Aerial crown-view tile of a tropical tree (Barro Colorado Island, Panama), acquired 20250317:
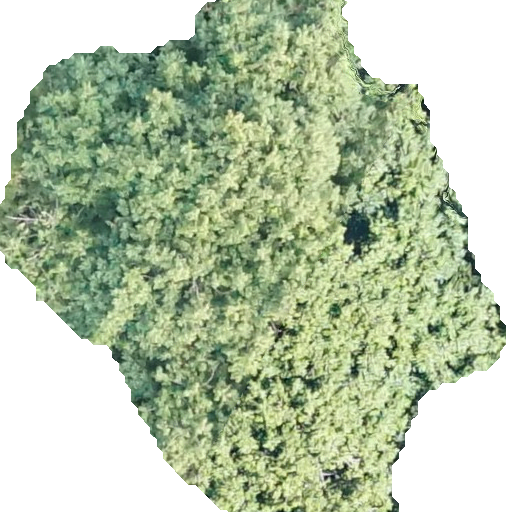
Species: Guarea guidonia
GBIF accepted scientific name: Guarea guidonia
Crown area: 273.725 m²